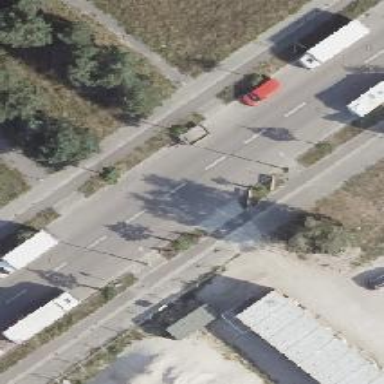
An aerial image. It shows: Unmarked road crossing.